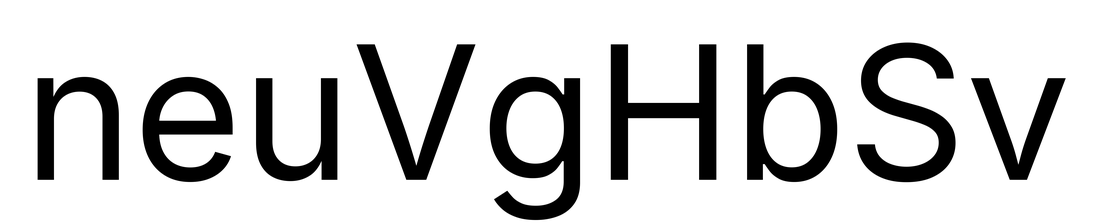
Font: Inter_Regular